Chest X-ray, PA view. Patient: 79 years old, sex F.
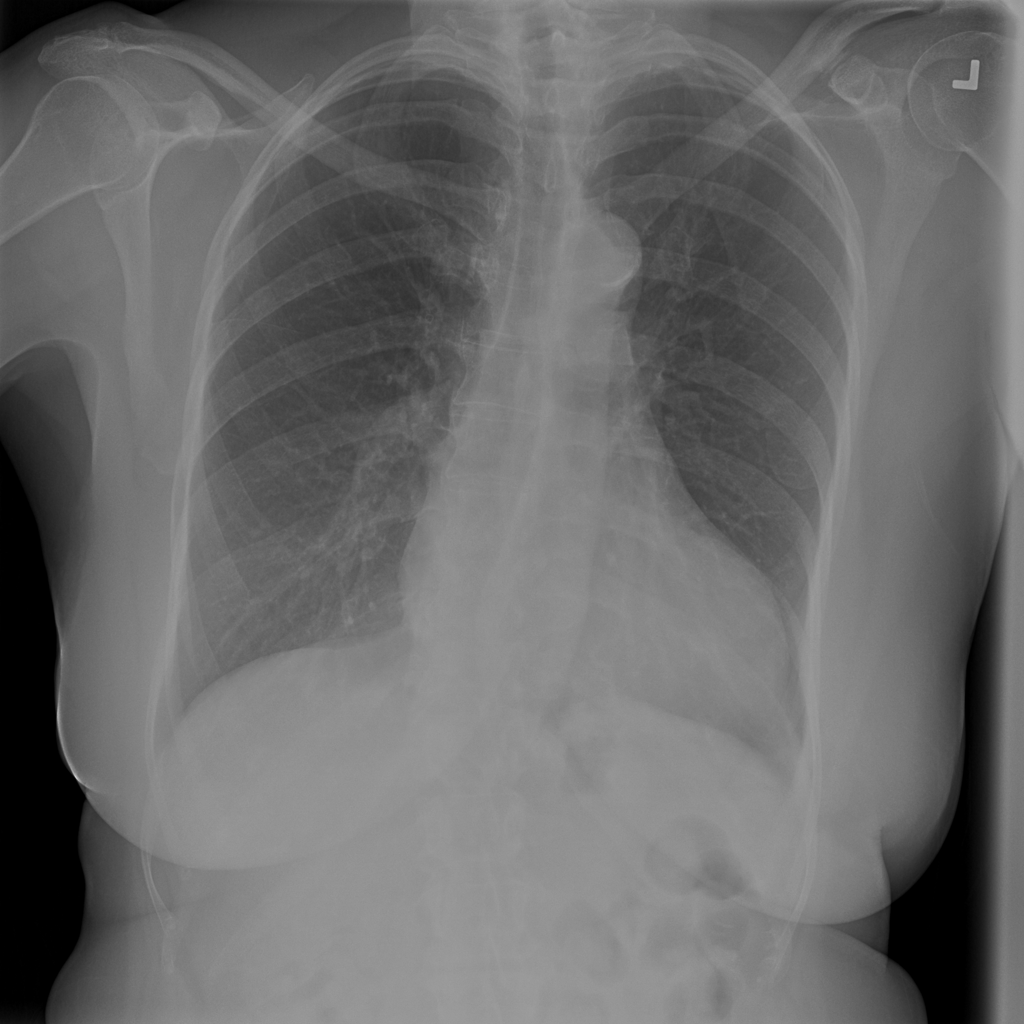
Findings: No Finding